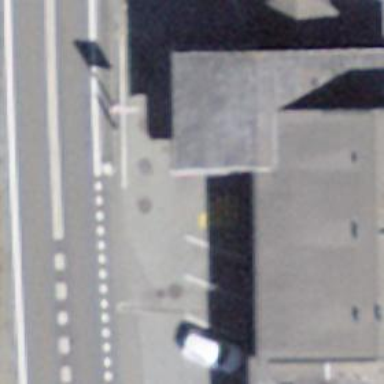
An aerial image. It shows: Fuel station.